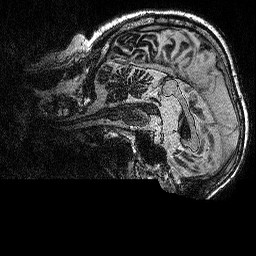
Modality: MP2RAGE
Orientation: sagittal
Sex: male
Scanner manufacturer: siemens
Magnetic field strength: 3 T
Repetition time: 5 s
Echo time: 0.00292 s